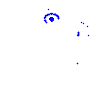
Particle: pion